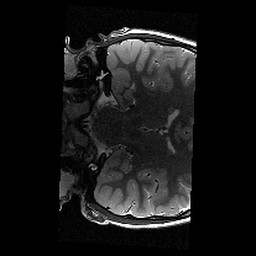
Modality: T2w
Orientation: coronal
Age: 9
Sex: male
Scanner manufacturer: siemens
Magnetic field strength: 3 T
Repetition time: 9.23 s
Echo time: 0.067 s